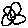
Label: flower